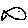
Label: fish